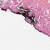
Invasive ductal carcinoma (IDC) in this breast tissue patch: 0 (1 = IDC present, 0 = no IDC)